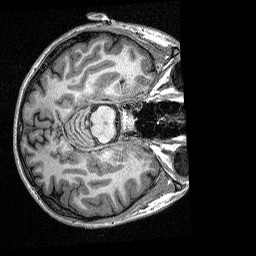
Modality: T1map
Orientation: axial